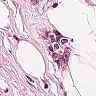
Metastatic tissue present: yes